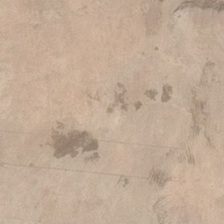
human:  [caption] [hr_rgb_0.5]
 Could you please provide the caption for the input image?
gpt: the bare land has a small patch of water .

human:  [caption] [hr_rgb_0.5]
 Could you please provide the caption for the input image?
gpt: no plants were planted on the land .

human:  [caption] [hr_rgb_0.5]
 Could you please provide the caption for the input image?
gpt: no plants were planted on the land .

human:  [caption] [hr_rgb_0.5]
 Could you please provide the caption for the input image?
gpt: the bare land has a small patch of water .

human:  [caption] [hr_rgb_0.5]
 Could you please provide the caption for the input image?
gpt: the bare land has a small patch of water .